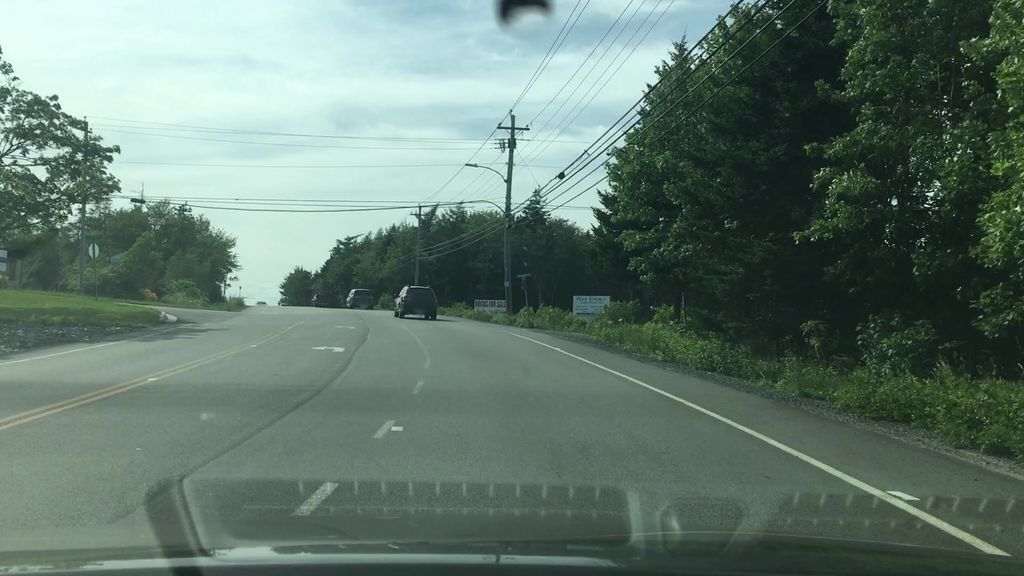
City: halifax